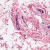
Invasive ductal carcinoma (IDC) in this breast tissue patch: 0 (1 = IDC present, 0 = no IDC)